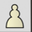
Piece: wP